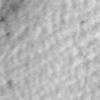
Label: no_change